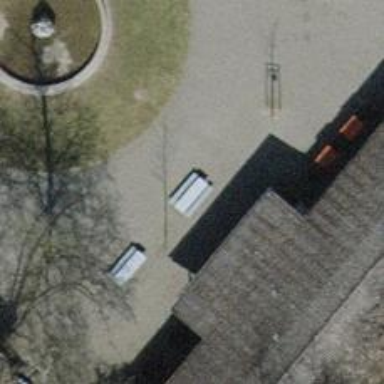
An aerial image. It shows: Picnic table located in leisure land area.